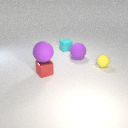
small yellow rubber sphere in front of large purple rubber sphere